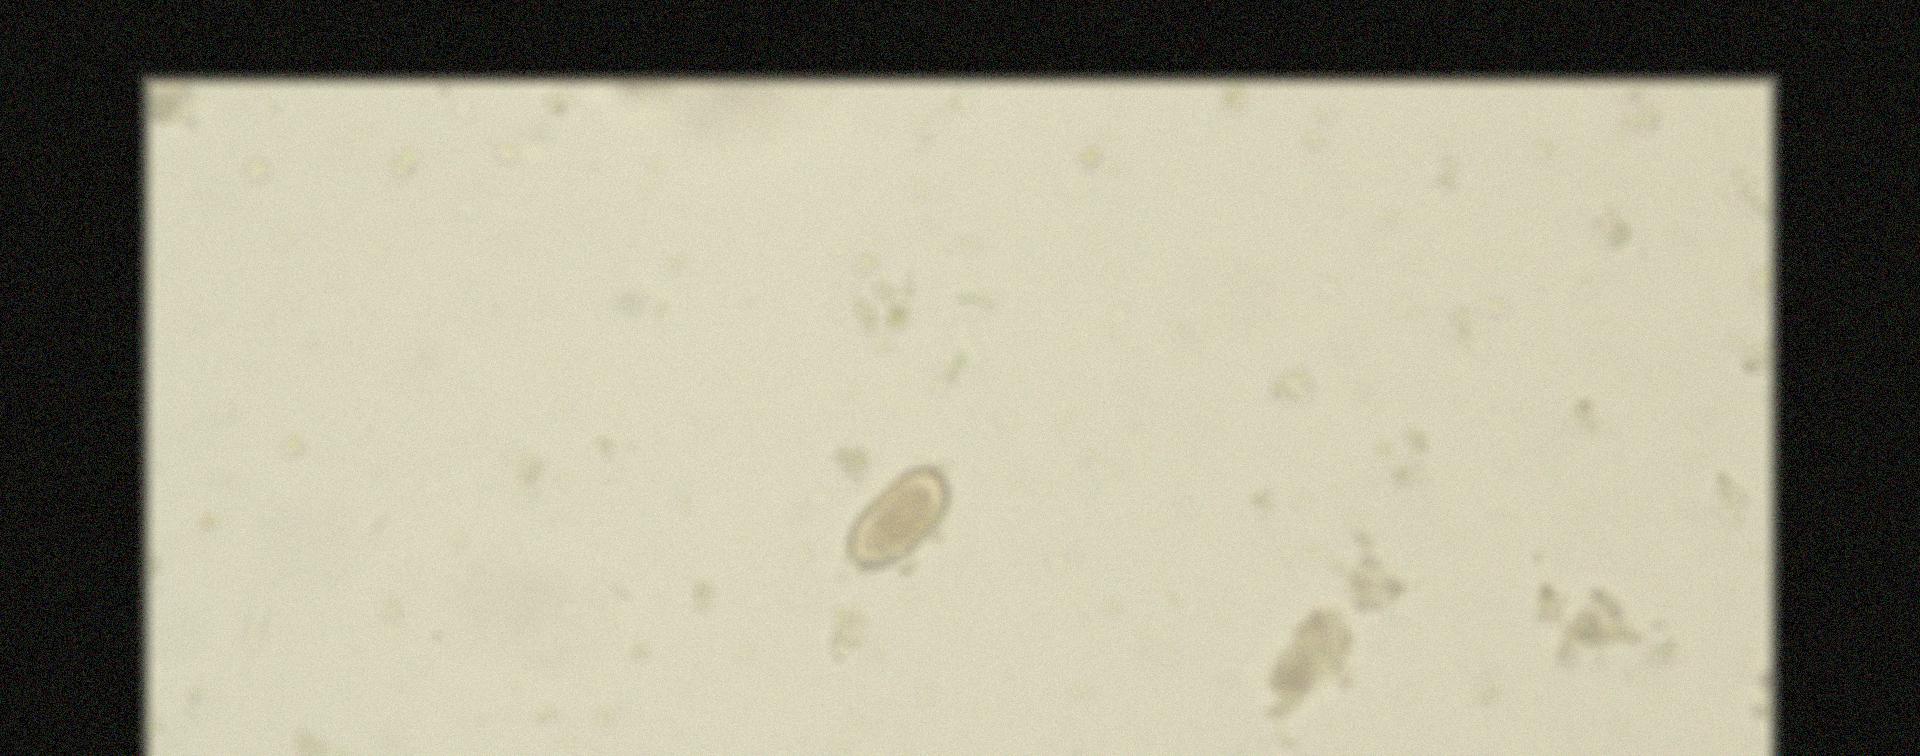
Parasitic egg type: Capillaria philippinensis